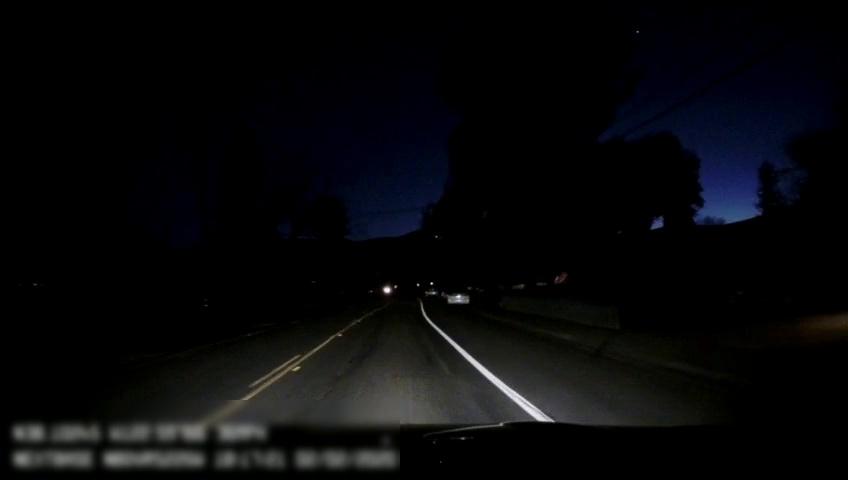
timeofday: Night
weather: Other
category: Drivable Space
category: Vehicles | Car
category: Lanes | Alternate Lane
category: Lanes | Opposite Lane
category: Lanes | Alternate Lane